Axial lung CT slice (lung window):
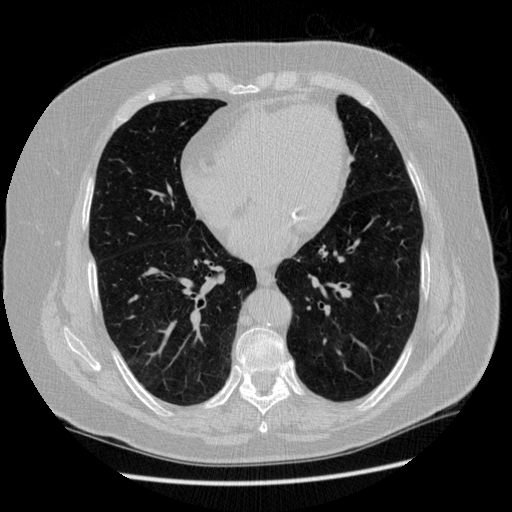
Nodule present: no